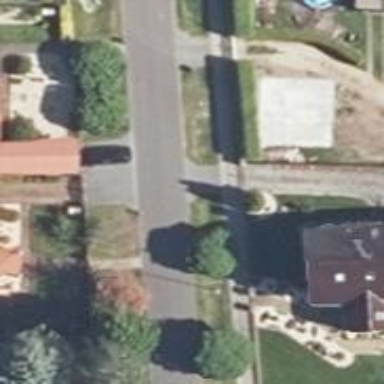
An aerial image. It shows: Residential road with asphalt surface. Sidewalk is present on the left side.